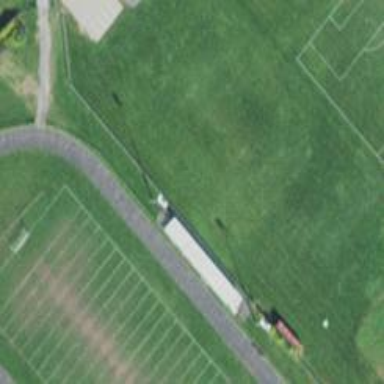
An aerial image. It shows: Rugby union pitch for leisure sports on land.